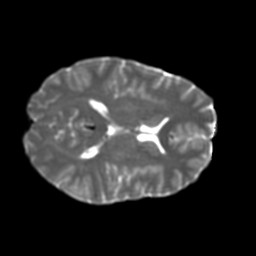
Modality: T2w
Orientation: axial
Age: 31
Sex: female
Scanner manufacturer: ge
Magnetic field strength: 3 T
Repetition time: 7.8 s
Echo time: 0.0606 s